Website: home-depot
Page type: delivery-shipping
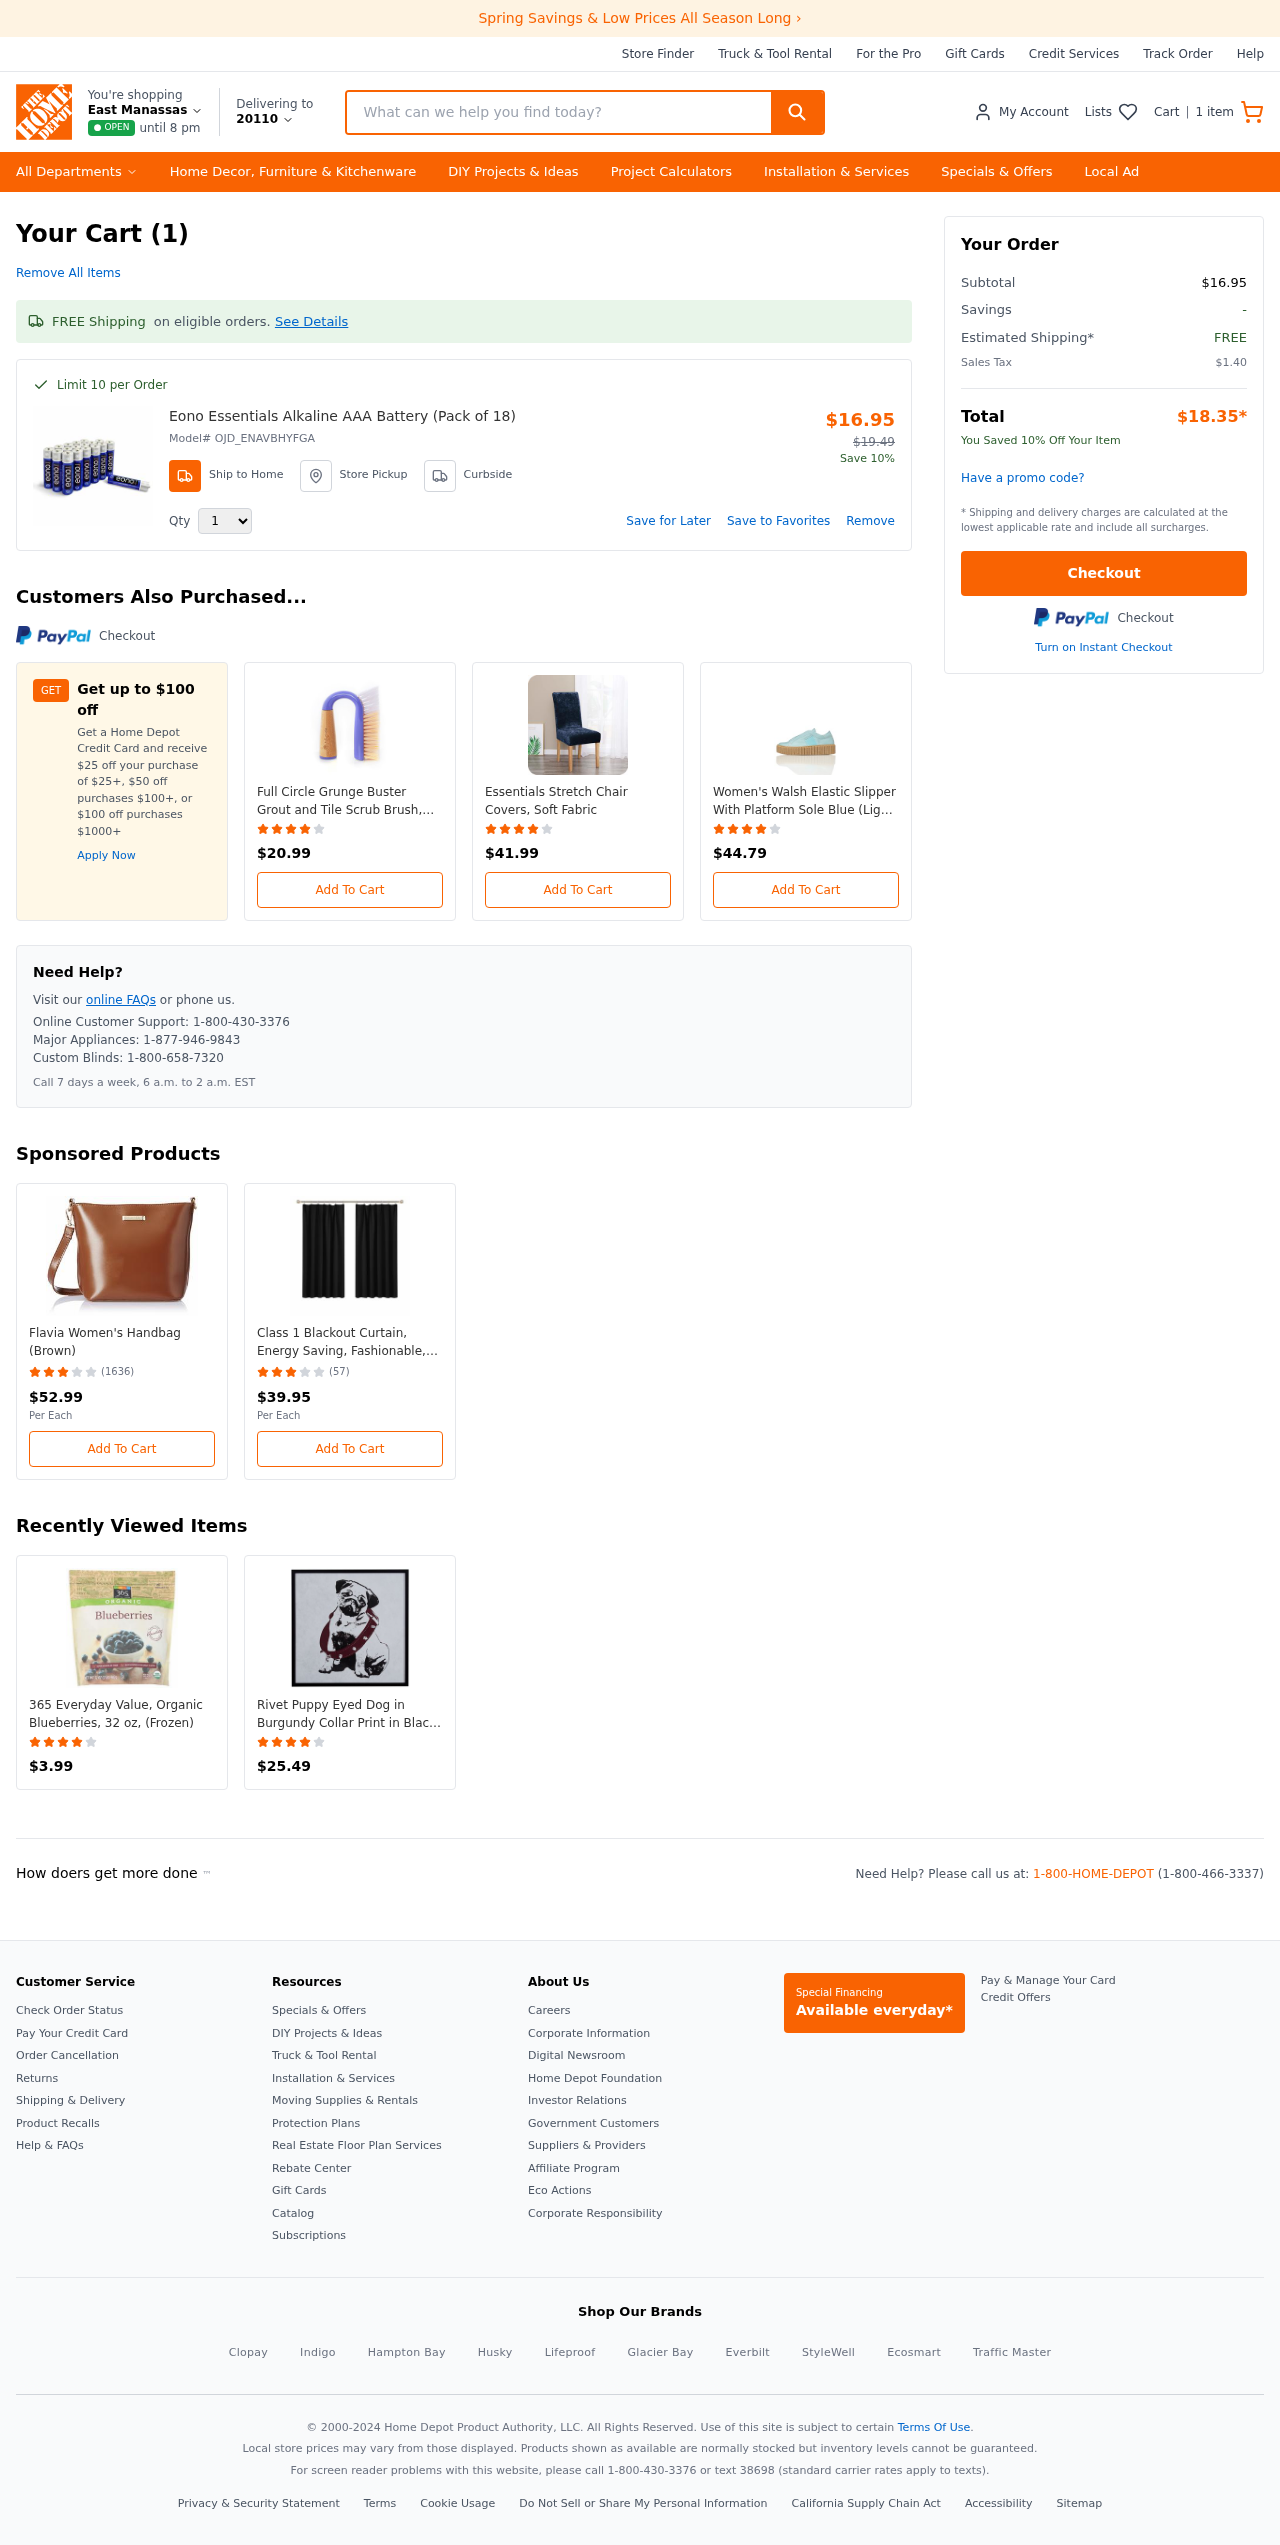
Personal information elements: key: PII_CITY_STATE
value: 20110
Product elements: key: PRODUCT1_NAME
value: Eono Essentials Alkaline AAA Battery (Pack of 18)
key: PRODUCT1_PRICE
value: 16.95
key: PRODUCT1_QUANTITY
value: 1
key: PRODUCT2_NAME
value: Full Circle Grunge Buster Grout and Tile Scrub Brush, Purple, 8 Count
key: PRODUCT2_PRICE
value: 20.99
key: PRODUCT2_RATING
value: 4.3
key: PRODUCT3_NAME
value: Essentials Stretch Chair Covers, Soft Fabric
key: PRODUCT3_PRICE
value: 41.99
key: PRODUCT3_RATING
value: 4.8
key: PRODUCT4_NAME
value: Women's Walsh Elastic Slipper With Platform Sole Blue (Light Blue) 5 UK (38 EU),04-01-02
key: PRODUCT4_PRICE
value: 44.79
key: PRODUCT4_RATING
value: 4.6
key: PRODUCT5_NAME
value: Flavia Women's Handbag (Brown)
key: PRODUCT5_NUM_RATINGS
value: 1636
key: PRODUCT5_PRICE
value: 52.99
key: PRODUCT5_RATING
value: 3.6
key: PRODUCT6_NAME
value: Class 1 Blackout Curtain, Energy Saving, Fashionable, Insulated, Day and Night Blinds, 3 Sizes Avail
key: PRODUCT6_NUM_RATINGS
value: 57
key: PRODUCT6_PRICE
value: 39.95
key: PRODUCT6_RATING
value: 3.2
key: PRODUCT7_NAME
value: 365 Everyday Value, Organic Blueberries, 32 oz, (Frozen)
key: PRODUCT7_PRICE
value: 3.99
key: PRODUCT7_RATING
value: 4.6
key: PRODUCT8_NAME
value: Rivet Puppy Eyed Dog in Burgundy Collar Print in Black Frame
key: PRODUCT8_PRICE
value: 25.49
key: PRODUCT8_RATING
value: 4.2
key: PRODUCT1_MODEL_ID
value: OJD_ENAVBHYFGA
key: PRODUCT1_ORIGINAL_PRICE
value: $19.49
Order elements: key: ORDER_NUM_ITEMS
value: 1
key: ORDER_NUM_ITEMS
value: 1 item
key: ORDER_SUBTOTAL
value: $16.95
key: ORDER_TAX
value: $1.40
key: ORDER_TOTAL
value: $18.35
Search elements: key: HEADER_SEARCH
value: What can we help you find today?